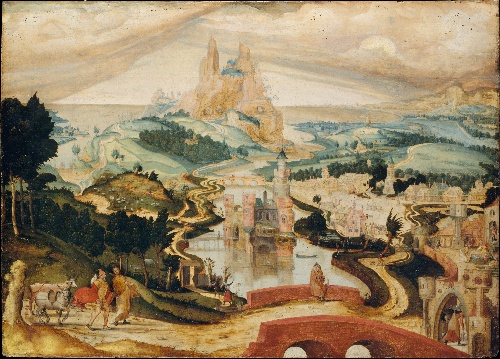
Title: The Arrival in Bethlehem
Artist: Master of the Brussels Calling of Saint Matthew
Artist bio: Netherlandish, Antwerp, active second quarter 16th century
Date: ca. 1540–50
Object type: Painting
Classification: Paintings
Medium: Oil on wood
Dimensions: 26 1/2 x 36 7/8 in. (67.3 x 93.7 cm)
Department: European Paintings
Credit line: Rogers Fund, 1916
Accession year: 1916
Repository: Metropolitan Museum of Art, New York, NY
Tags: Rivers|Landscapes|Saint Joseph|Jesus|Nativity|Virgin Mary